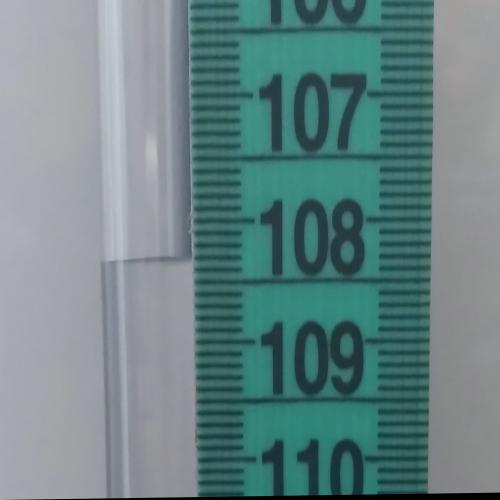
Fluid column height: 108.3 cm